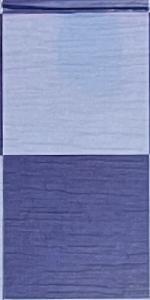
Label: Empty